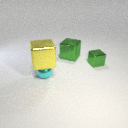
small green metal cube in front of large green metal cube